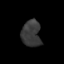
Tissue: skin
Cell type: Epithelial cells
Senescence score: 0.9275
Nuclear area (px): 495
Mean DAPI intensity: 57.471